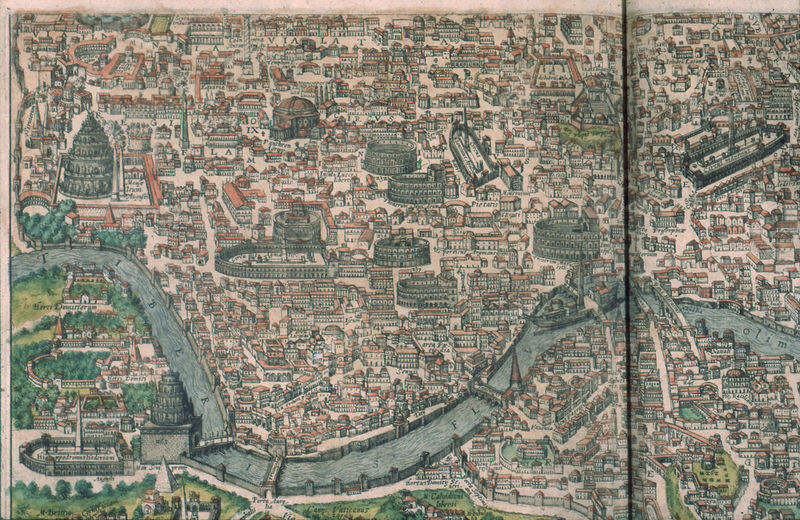
Titel: Stadtplan von Rom von Braun und Hogenberg
Schlagwörter: baum, blau, wasser, fluss, grün, stadt, strasse, zeichnung, gebäude, rot, schloss, häuser, brücke, kirche, wege, theater, rosa, schiff, italien, stadtansicht, straßen, innenhof, burg, druck, rom, karte, mittelalter, stadtmauer, plan, landkarte, pyramide, brücken, tiber, petersdom, stadtbild, stadion, stadtplan, kolosseum, kollosseum, innenstadt, colosseum, colloseum, engelsburg, kolloseum, amphiteather, fluvium